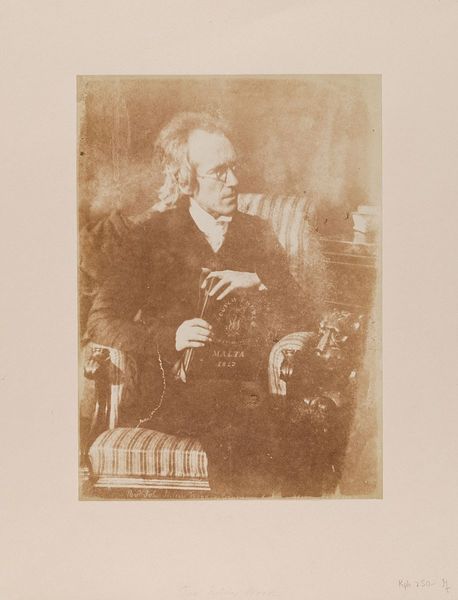
Titel: Rev. John Julius Wood von der Greyfriars Church in Edinburgh (1800-1877)
Künstler: David Octavius Hill
Standort: Hamburg
Institution: Museum für Kunst und Gewerbe Hamburg
Schlagwörter: mann, figur, interieur, sessel, person, foto, fotografie, photographie, buch, lehnstuhl, photo, aufschrift, pfarrer, lichtbild, malta, church, historische, bildwerke, angewandte und bildende kunst, hessische systematik, persönlichkeit, schwarzweißpositivverfahren, silbersalzverfahren, schwarzweißfotografie, porträtfotografie, porträtphotographie, hausinneres, kniestück, pannotypie, kalotypie, talbotypie, scotch